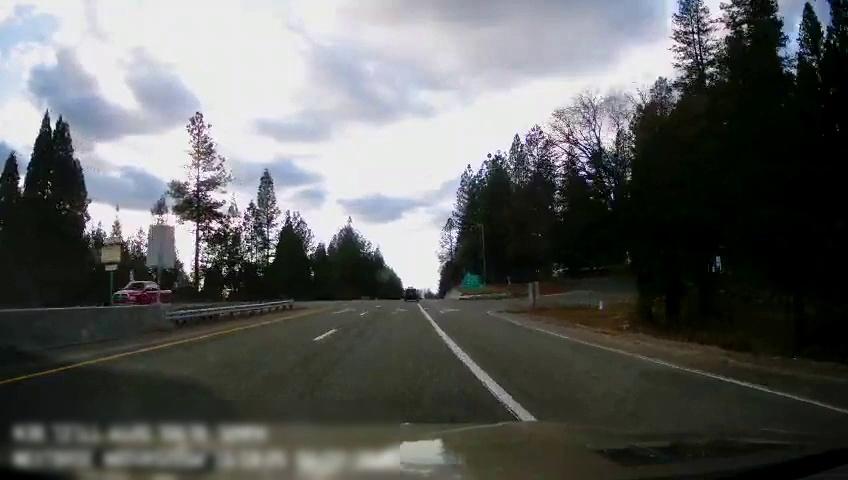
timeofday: Day
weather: Cloudy
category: Drivable Space
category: Vehicles | SUV
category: Vehicles | Truck
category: Lanes | Alternate Lane
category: Lanes | Current Lane
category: Lanes | Alternate Lane
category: Lanes | Alternate Lane
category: Traffic | Signs
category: Traffic | Signs